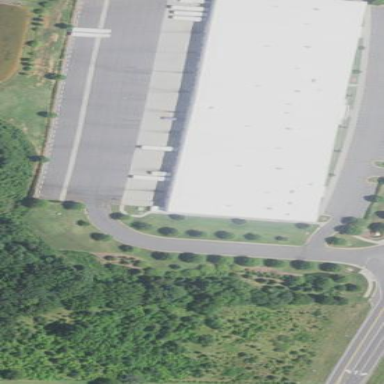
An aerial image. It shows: Warehouse building.